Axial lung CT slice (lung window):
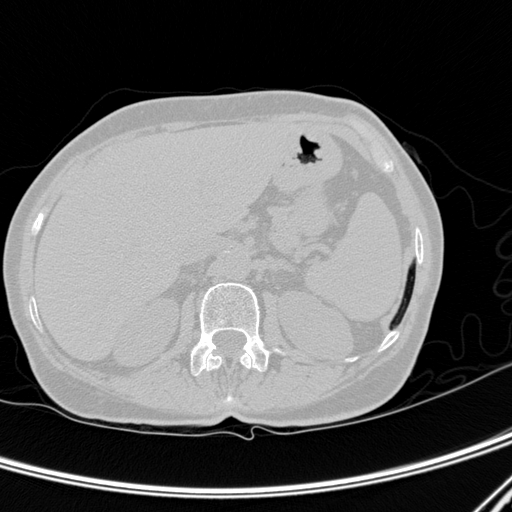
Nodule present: no